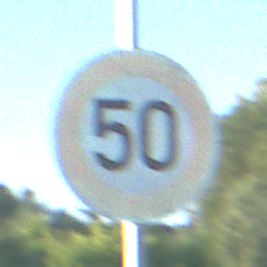
Verkehrszeichen: Geschwindigkeit50
Umgebung: Outdoor, Nature
Tageszeit: MorningAfternoon
Wetter: Clear
Licht: Natural
Jahreszeit: NotSpecified
Kontrast: HighContrast